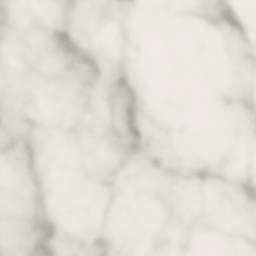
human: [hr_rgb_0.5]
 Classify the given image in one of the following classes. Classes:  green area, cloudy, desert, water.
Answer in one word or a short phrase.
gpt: cloudy